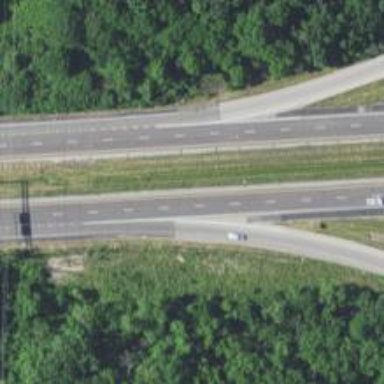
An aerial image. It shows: Motorway junction.